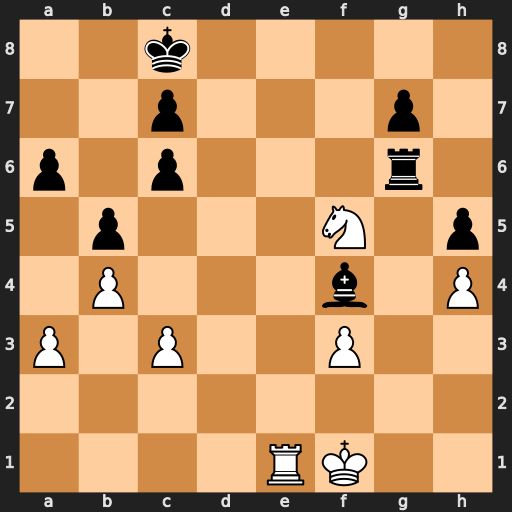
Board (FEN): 2k5/2p3p1/p1p3r1/1p3N1p/1P3b1P/P1P2P2/8/4RK2
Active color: w
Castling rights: -
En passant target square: -
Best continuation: Ne7+ Kb7 Nxg6